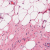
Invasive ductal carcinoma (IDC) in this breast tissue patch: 1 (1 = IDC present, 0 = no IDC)